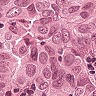
Metastatic tissue present: yes